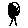
Label: tree